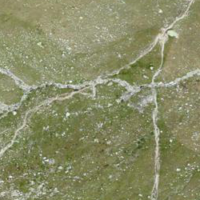
EUNIS habitat code: 26
Species observed at this site:
Montifringilla nivalis